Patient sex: F
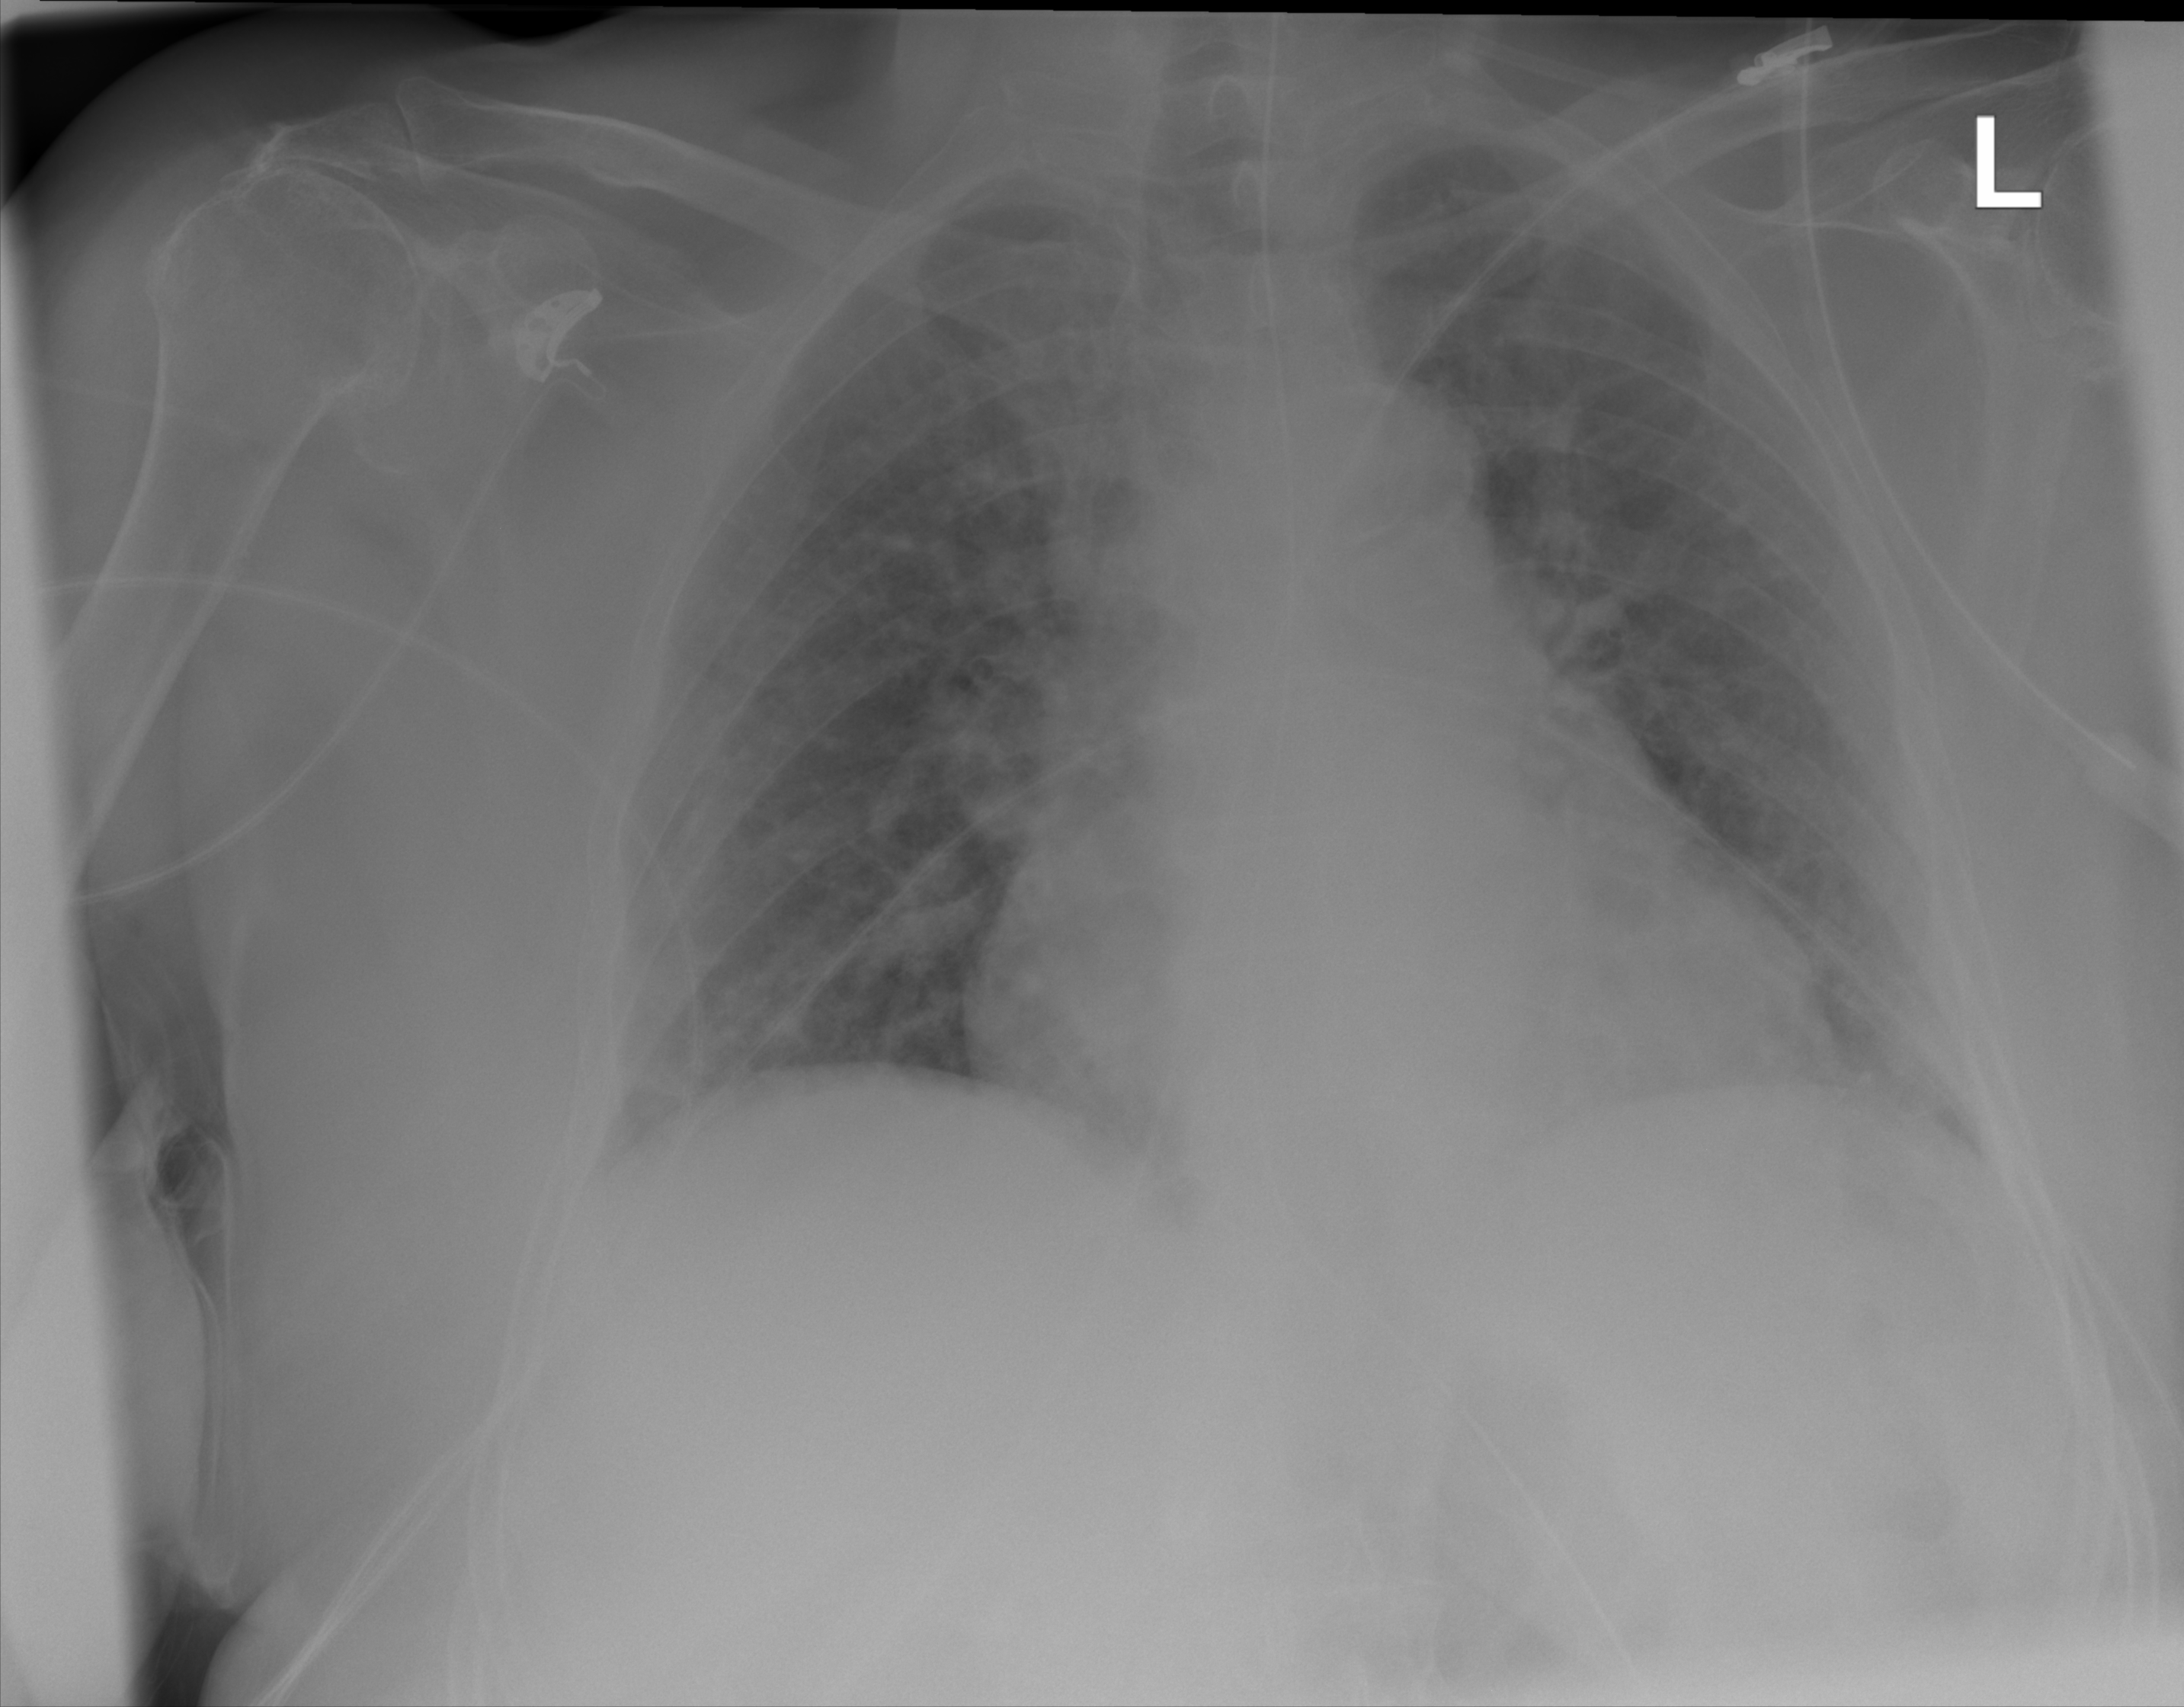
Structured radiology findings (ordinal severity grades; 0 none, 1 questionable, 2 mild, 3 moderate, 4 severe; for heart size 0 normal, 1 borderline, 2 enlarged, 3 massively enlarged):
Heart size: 2
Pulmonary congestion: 0
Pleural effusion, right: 0
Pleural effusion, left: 0
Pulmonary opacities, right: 0
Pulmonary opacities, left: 2
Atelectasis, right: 0
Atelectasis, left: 0